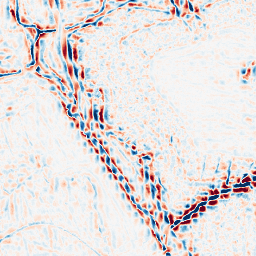
Category: wavelet
Decomposition family: wavelet_dwt
Decomposition parameters: wavelet: sym4
level: 3
Upsampling method: sinc_hamming
Upsampling parameters: scale: 2
kernel_size: 4
Upsampling scale: 2